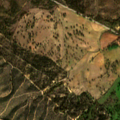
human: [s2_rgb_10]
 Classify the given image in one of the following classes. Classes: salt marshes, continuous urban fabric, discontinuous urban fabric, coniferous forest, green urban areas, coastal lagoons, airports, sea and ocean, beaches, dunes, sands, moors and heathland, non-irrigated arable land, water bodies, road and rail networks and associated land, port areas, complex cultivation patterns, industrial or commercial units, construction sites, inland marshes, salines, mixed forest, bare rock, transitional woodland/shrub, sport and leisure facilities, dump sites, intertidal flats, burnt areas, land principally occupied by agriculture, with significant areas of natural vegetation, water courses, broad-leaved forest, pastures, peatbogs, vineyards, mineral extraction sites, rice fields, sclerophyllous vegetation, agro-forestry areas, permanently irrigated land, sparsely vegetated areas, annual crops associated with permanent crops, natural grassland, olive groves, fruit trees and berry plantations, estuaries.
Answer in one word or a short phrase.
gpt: non-irrigated arable land, agro-forestry areas, transitional woodland/shrub